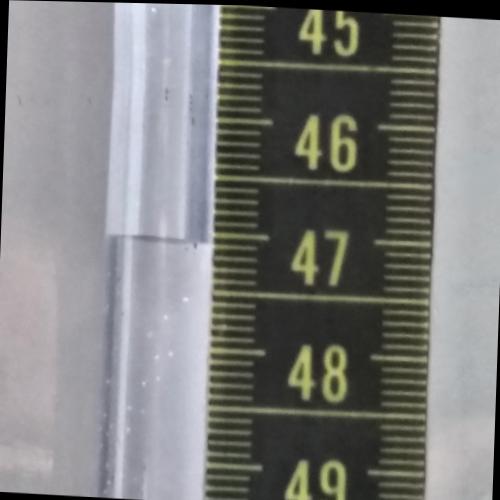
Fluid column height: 47.1 cm